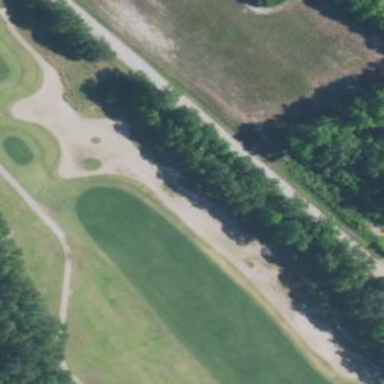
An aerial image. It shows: Sandy area is golf bunker.